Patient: sex M, age 52
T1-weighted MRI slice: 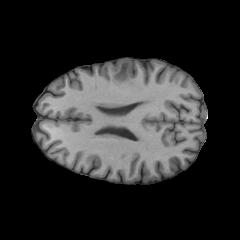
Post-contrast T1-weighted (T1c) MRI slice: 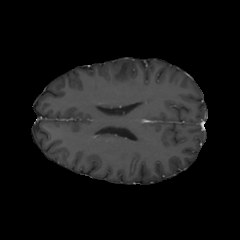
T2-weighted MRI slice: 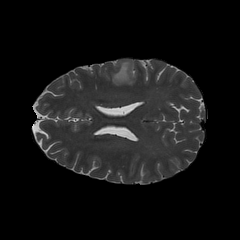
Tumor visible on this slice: yes
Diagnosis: Astrocytoma, IDH-wildtype
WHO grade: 3